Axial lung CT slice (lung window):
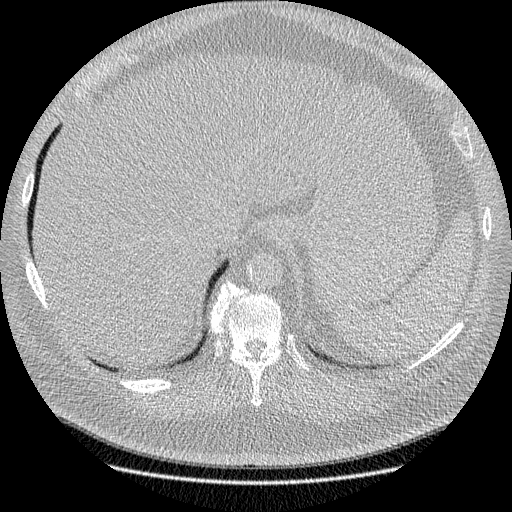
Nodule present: no